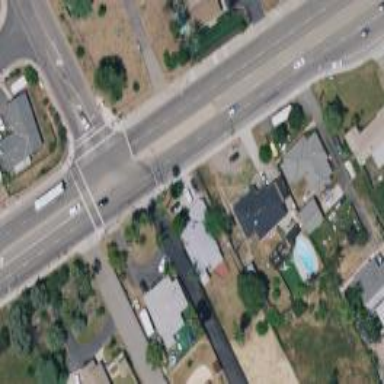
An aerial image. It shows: Secondary road with separate sidewalks.